Field crop: maize
Growth stage: 1
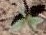
Species: datura